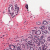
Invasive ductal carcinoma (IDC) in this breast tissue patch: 1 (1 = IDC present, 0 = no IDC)